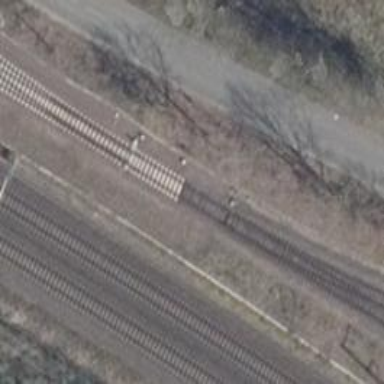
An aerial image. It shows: Railway switch with the turnout on the left side.